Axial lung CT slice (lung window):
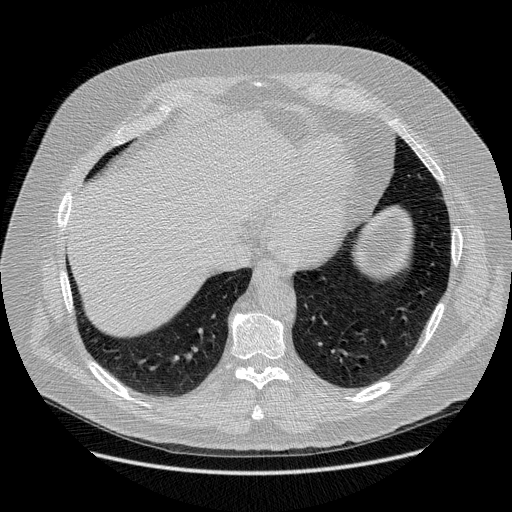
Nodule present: no